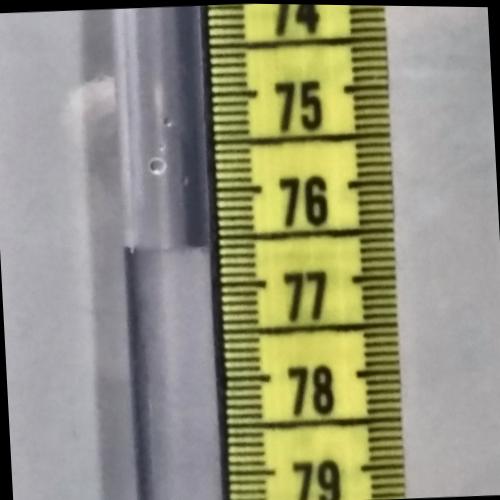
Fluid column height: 76.6 cm